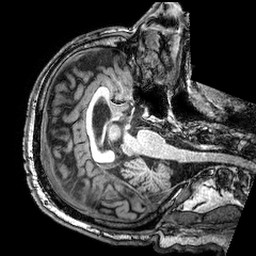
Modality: T1w
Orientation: axial
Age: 67
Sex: male
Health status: healthy
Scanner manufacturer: philips
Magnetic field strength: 3 T